Question: I'm trying to create a responsive webpage by constructing its bootstrap grid, but after burning hours of searching and trying, I've always end up to nowhere.
Here's my code below:
'''
<div class="row">
<div class="col-md-2" align="center">
<div class="d-flex flex-column">
<h1 class="border">A</h1>
<h1 class="border">B</h1>
<h1 class="border">C</h1>
</div>
</div>
<div class="col-md-7 col-sm-9 border" align="center">
<h1>D</h1>
</div>
<div class="col-md-3 col-sm-3 border" align="center">
<h1>E</h1>
</div>
</div>
'''
Already done the , like below:

---
What I'm struggling here is to make it like below when it will
<URL>
I find it really difficult, I have tried offsets, etc. but I can't get the perfect one. Someone can help me how to achieve this?
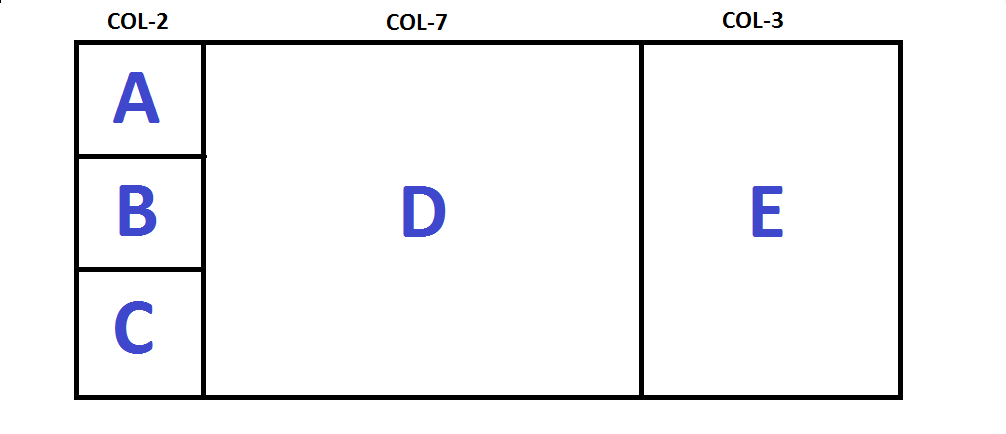
Answer: You should add 'col-sm-12' to define the ABC to be full width when the display is small and 'col-md-12' to define ABC each be "full width" in the container, when the display is medium, so it should look like this:
'''
<div class="row">
<div class="col-md-2 col-sm-12" align="center">
<div class="row">
<h1 class="border col-md-12 col-sm-4">A</h1>
<h1 class="border col-md-12 col-sm-4">B</h1>
<h1 class="border col-md-12 col-sm-4">C</h1>
</div>
</div>
<div class="col-md-7 col-sm-9 border" align="center">
<h1>D</h1>
</div>
<div class="col-md-3 col-sm-3 border" align="center">
<h1>E</h1>
</div>
'''
JS-Fiddle: <URL>
Output is:
<URL>
<URL>